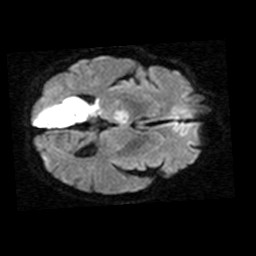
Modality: TRACE
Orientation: axial
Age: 61
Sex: male
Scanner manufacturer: philips
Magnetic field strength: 1.5 T
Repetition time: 4.631 s
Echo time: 0.07794 s